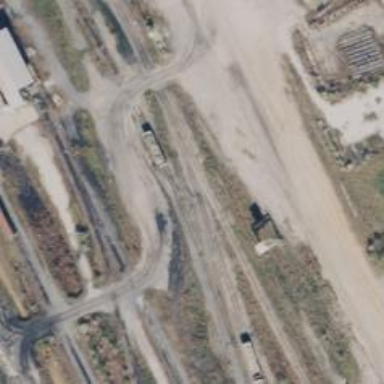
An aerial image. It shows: Rail spur service.